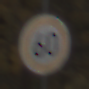
Verkehrszeichen: Geschwindigkeit60
Umgebung: Outdoor, RoadRail
Tageszeit: MorningAfternoon
Wetter: PartlyCloudy
Licht: Natural
Jahreszeit: NotSpecified
Kontrast: HighContrast